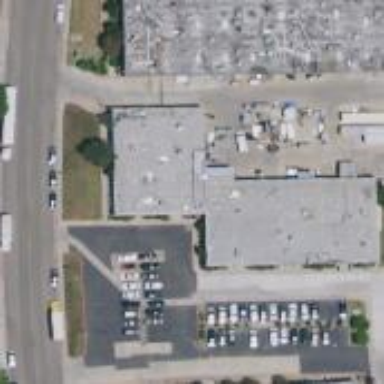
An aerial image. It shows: Industrial building.